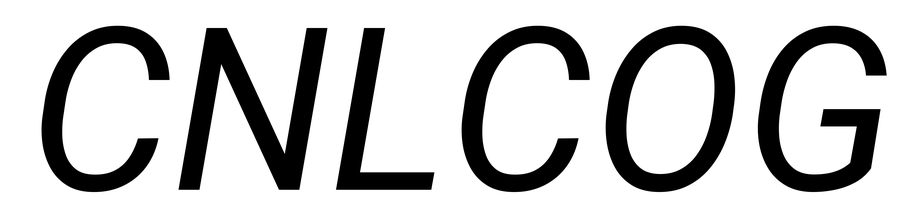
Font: Roboto-Italic_Italic